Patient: sex M, age 62
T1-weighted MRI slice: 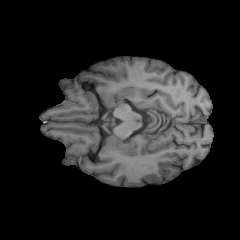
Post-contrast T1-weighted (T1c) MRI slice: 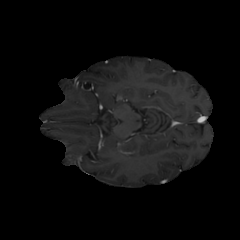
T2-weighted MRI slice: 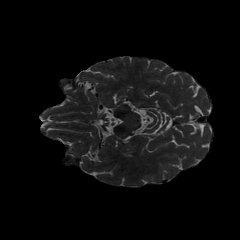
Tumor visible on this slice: no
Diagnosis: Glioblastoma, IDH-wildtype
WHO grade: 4